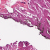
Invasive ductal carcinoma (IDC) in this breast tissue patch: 0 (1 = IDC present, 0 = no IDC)